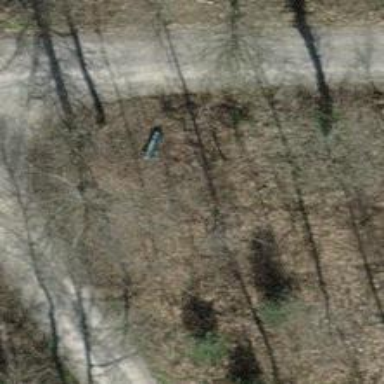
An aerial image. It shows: Bench for seating.